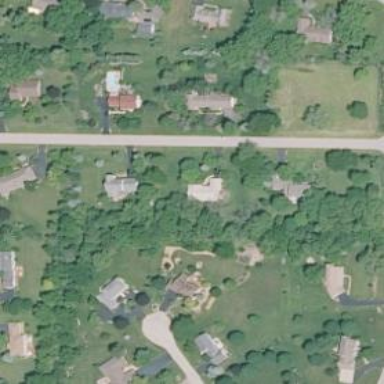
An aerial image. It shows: Driveway leading to service road.